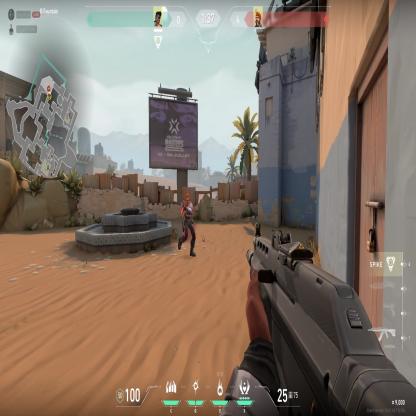
Label: enemy